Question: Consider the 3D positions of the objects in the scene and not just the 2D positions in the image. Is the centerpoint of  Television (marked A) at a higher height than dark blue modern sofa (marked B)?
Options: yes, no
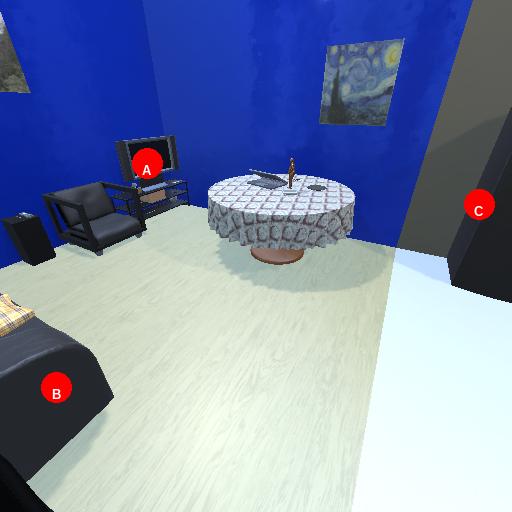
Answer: yes